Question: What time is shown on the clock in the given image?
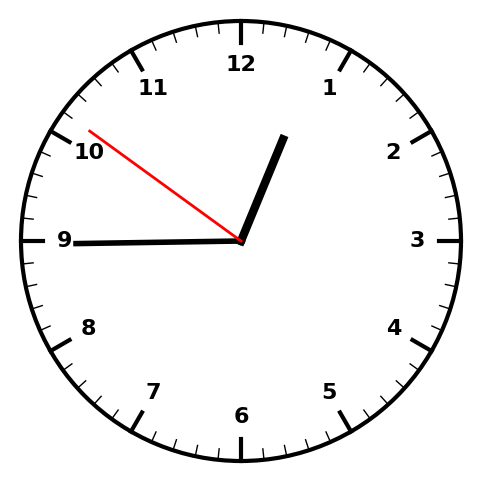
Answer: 12:44:51